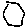
Label: hexagon